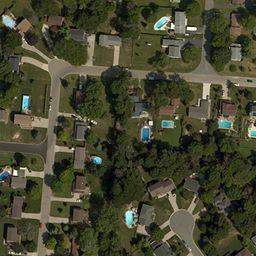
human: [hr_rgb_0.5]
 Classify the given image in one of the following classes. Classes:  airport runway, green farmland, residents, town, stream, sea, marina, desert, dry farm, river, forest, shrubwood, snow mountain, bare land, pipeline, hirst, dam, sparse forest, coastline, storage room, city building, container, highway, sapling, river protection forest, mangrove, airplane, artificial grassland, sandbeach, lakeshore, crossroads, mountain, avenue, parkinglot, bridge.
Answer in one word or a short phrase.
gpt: town